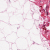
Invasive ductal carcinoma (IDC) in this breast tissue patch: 0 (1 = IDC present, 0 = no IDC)